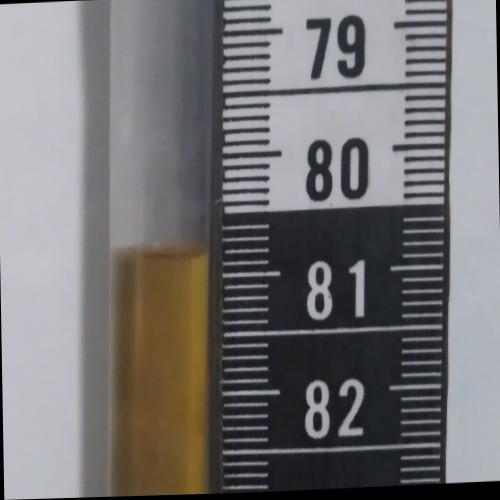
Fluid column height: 80.8 cm